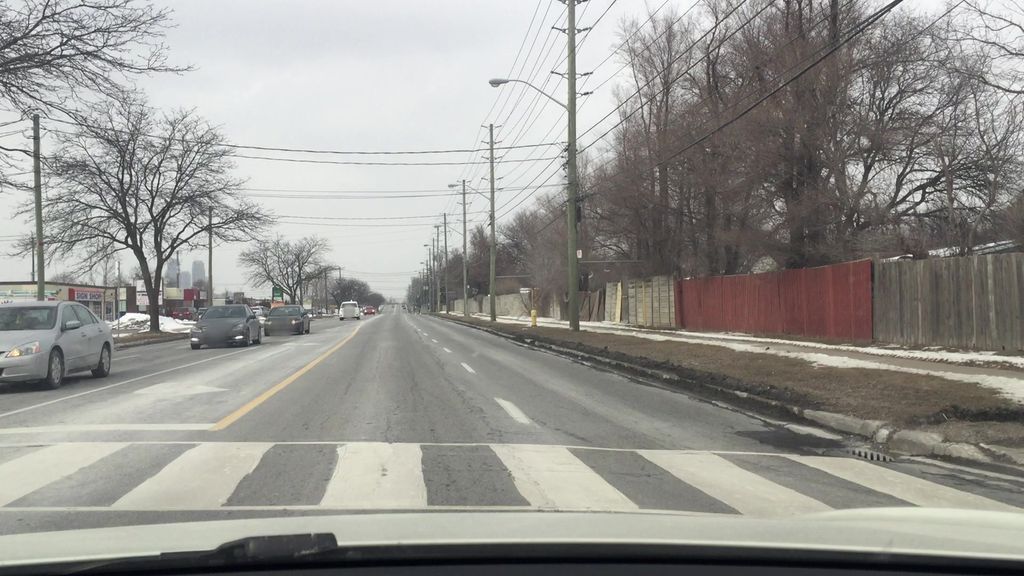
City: toronto